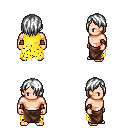
a pixel art fantasy rpg character, male body template, human, light skin, yellow tattered cape, robe skirt, white bangs hairstyle, cloth bracers, four views (front, back, left, right), 2x2 character sprite sheet, small pixel art, hard edges, no anti-aliasing